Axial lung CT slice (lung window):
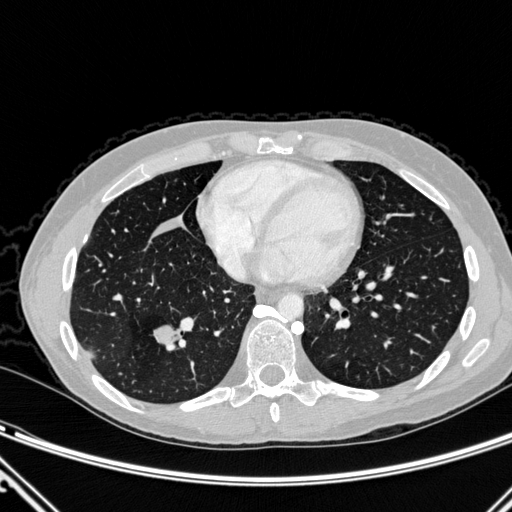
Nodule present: yes
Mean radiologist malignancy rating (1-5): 4.25